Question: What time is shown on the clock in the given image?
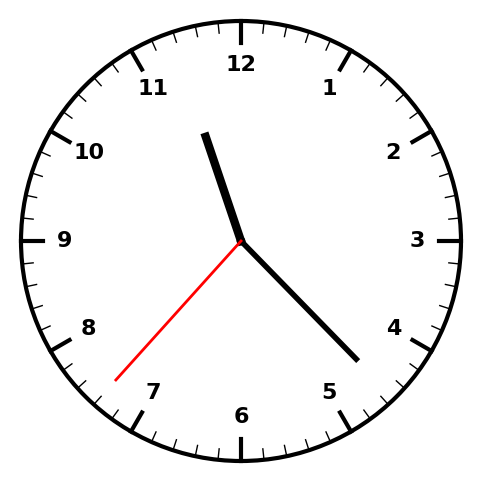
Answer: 11:22:37